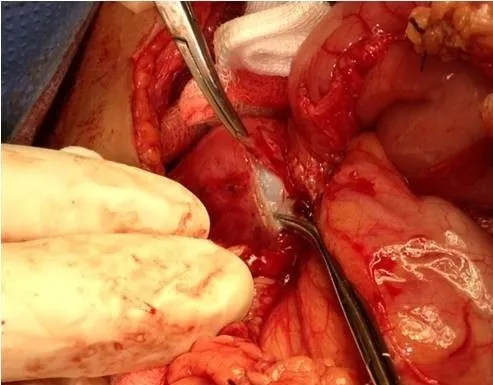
Resection of the protruding dome.
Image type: medical_photograph (other_medical_photograph)